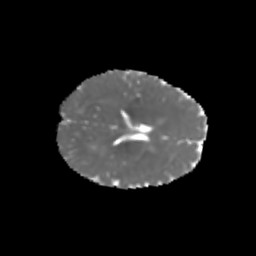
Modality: MD
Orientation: axial
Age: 6
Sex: male
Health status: healthy